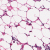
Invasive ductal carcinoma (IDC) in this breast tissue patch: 0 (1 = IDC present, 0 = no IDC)